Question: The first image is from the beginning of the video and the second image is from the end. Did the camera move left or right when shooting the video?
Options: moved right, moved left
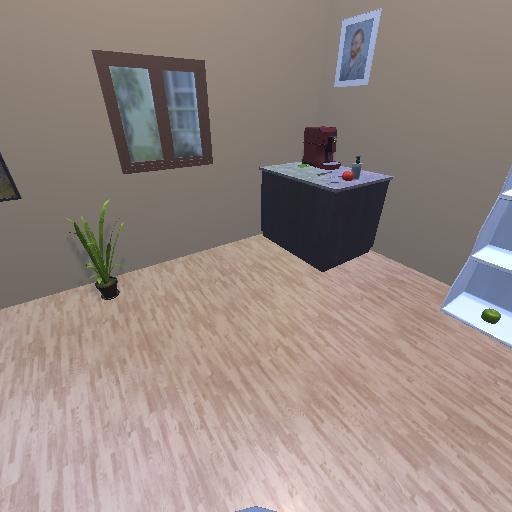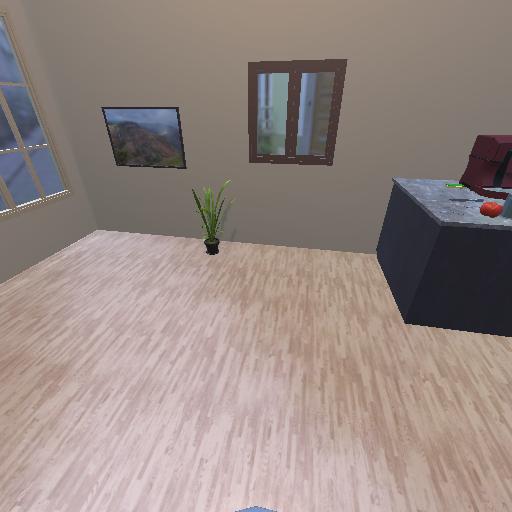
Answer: moved right